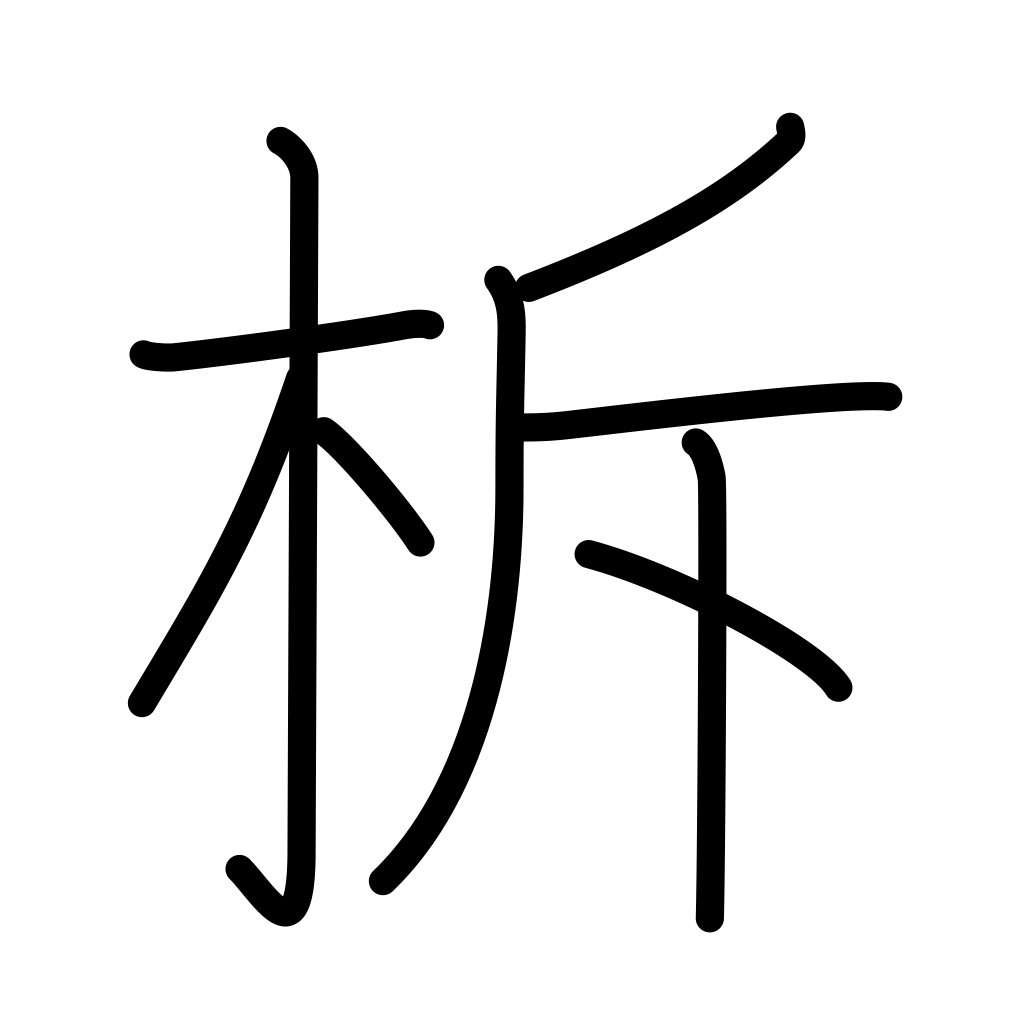
Meaning: sounding sticks